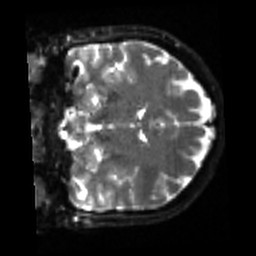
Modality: sbref
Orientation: coronal
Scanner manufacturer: siemens
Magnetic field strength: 3 T
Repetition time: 4 s
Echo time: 0.0594 s